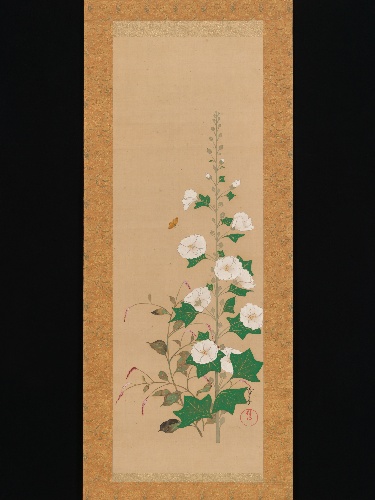
Title: 酒井鶯浦筆 立葵とカタデ図|Hollyhocks and Prince’s-Feather Flowers
Artist: Sakai Ōho
Artist bio: Japanese, 1808–1841
Date: early 19th century
Object type: Hanging scroll
Classification: Paintings
Medium: Hanging scroll; ink and color on silk
Culture: Japan
Period: Edo period (1615–1868)
Dimensions: Image: 40 1/2 in. × 14 in. (102.9 × 35.6 cm)
Overall with mounting: 76 1/8 × 19 7/16 in. (193.3 × 49.3 cm)
Overall with knobs: 76 1/8 × 21 5/16 in. (193.3 × 54.1 cm)
Department: Asian Art
Credit line: Mary Griggs Burke Collection, Gift of the Mary and Jackson Burke Foundation, 2015
Accession year: 2015
Repository: Metropolitan Museum of Art, New York, NY
Tags: Flowers